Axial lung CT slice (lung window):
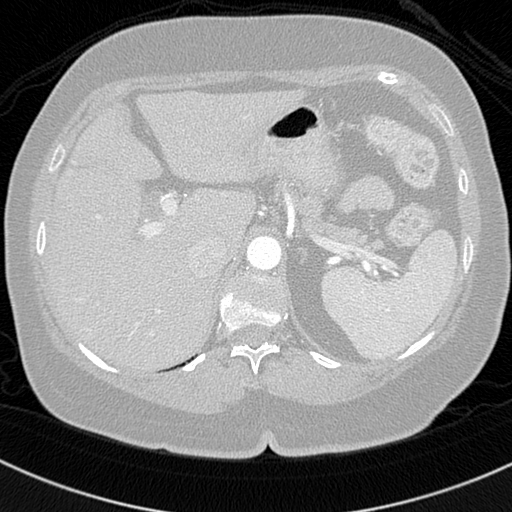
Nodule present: no